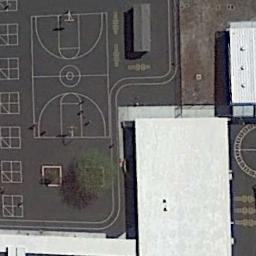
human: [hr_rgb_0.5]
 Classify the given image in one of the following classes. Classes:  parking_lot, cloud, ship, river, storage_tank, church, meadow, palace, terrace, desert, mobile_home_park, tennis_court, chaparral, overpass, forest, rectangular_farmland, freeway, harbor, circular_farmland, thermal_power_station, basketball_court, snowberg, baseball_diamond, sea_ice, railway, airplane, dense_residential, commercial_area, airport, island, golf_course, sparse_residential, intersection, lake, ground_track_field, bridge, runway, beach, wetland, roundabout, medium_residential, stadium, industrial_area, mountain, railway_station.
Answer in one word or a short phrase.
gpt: basketball_court